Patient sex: M
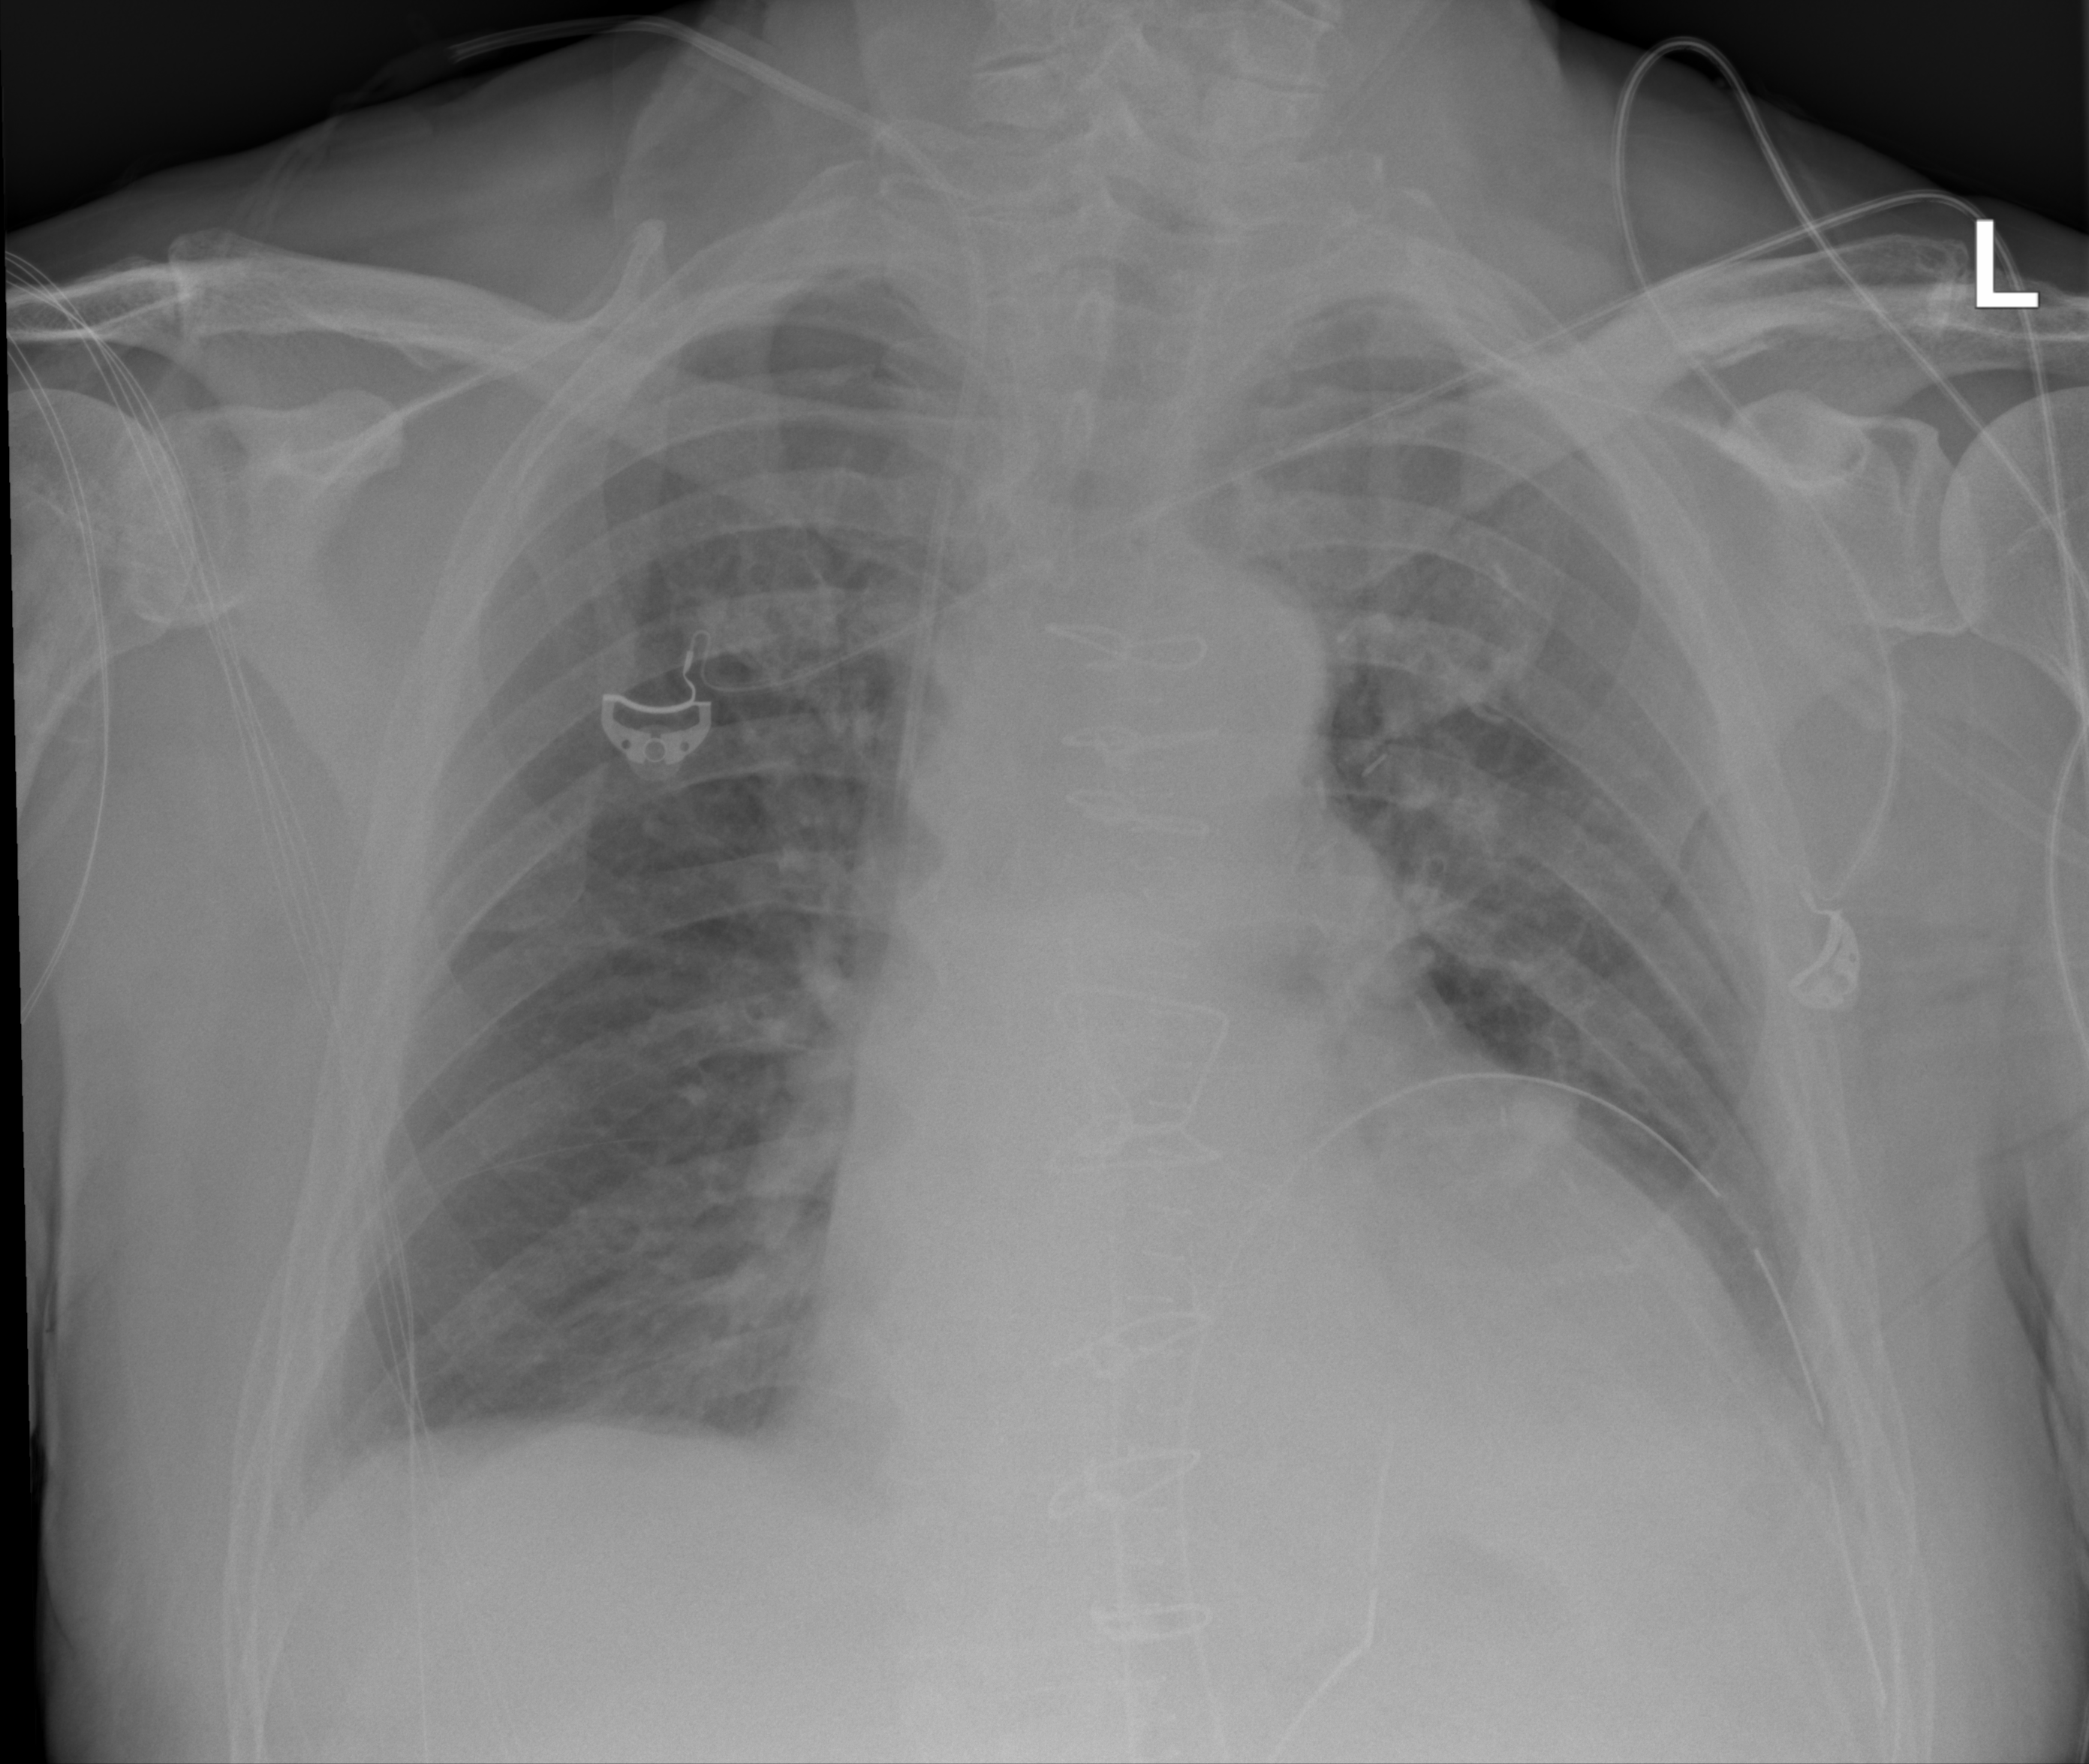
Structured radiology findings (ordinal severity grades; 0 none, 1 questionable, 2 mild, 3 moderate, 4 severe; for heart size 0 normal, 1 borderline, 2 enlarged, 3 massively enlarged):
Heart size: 2
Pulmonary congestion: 2
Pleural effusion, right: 2
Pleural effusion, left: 2
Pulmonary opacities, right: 0
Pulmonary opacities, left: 1
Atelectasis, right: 0
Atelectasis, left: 2